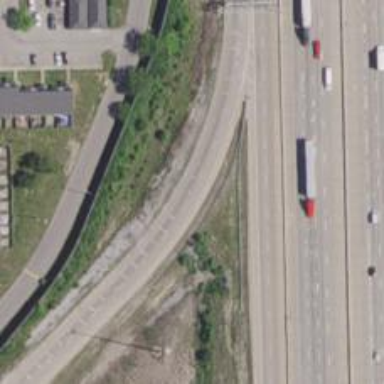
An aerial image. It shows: Motorway offramp.